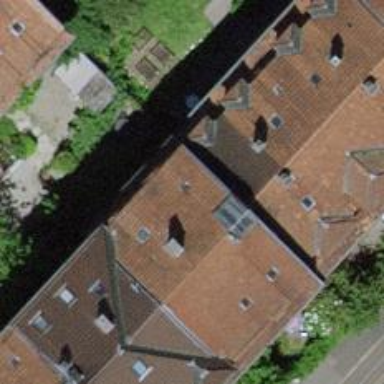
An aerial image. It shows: Apartment building with roof made of roof tiles.